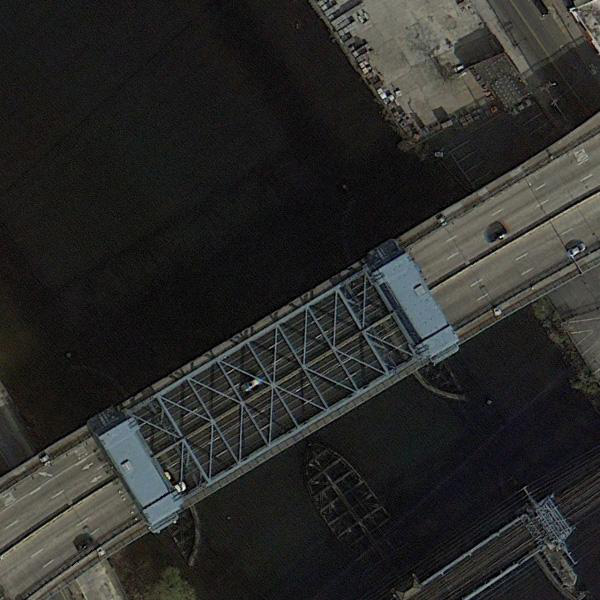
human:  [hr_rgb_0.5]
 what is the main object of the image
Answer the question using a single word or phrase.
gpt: bridge